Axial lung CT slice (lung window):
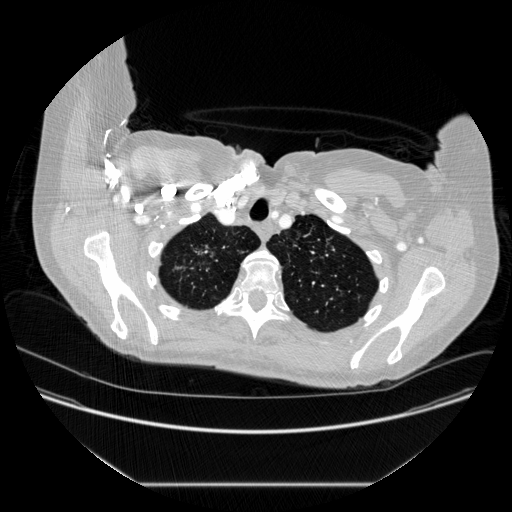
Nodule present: no